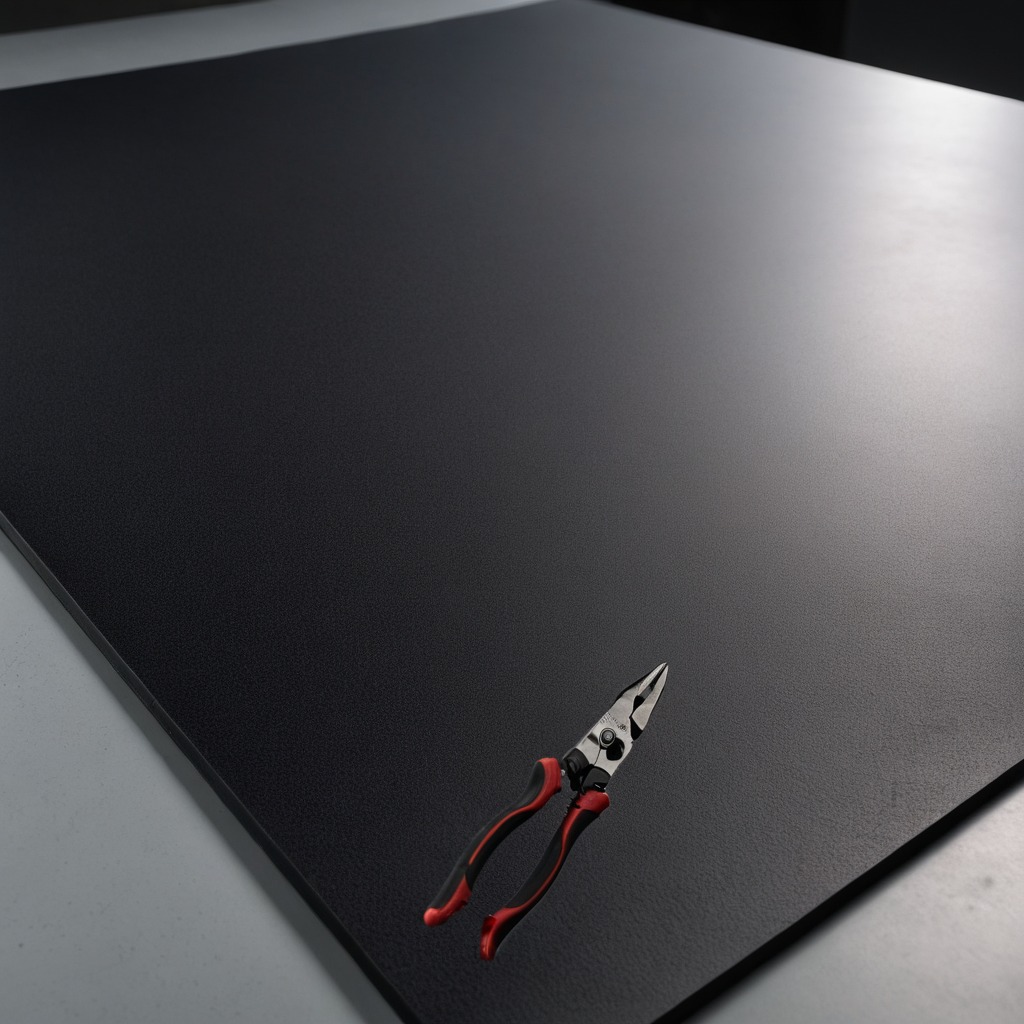
A plier lying on a clean granite tabletop covered with a black rubber mat inside a workshop under bright overhead lighting crisp shadows high clarity worn but beneath the mat